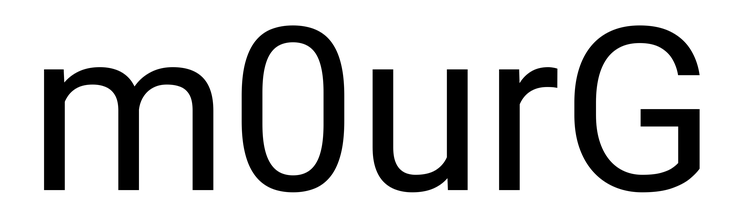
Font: Roboto_Regular